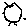
Label: sun